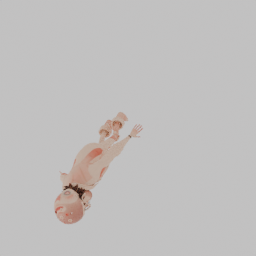
Label: people